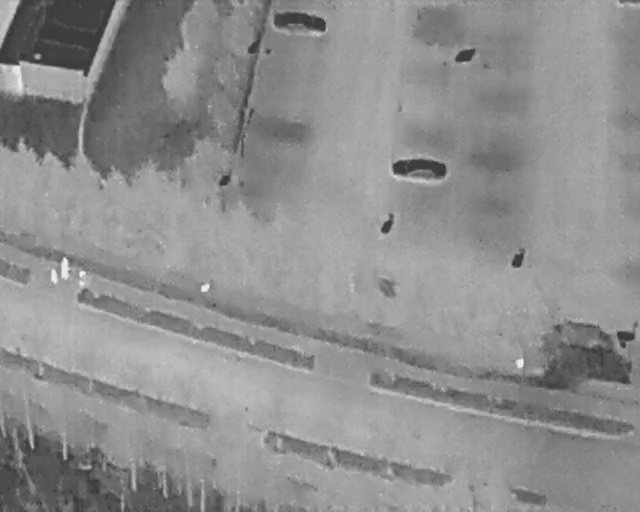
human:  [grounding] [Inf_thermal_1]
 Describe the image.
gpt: In the satellite image, there is  <ref>1 medium car </ref> <box>[[63, 27, 67, 38, 4]]</box> located at center,  <ref>1 medium car </ref> <box>[[44, 0, 48, 9, 7]]</box> located at top,  <ref>1 small person </ref> <box>[[9, 50, 11, 52, 2]]</box> located at left,  <ref>3 medium person </ref> <box>[[8, 52, 11, 54, 2], [6, 52, 9, 54, 2], [11, 53, 14, 55, 2]]</box> located at left,  <ref>1 large car </ref> <box>[[86, 60, 96, 77, 2]]</box> located at right.